Question: I have a horizontal field manager with a CheckboxFields in it. My problem is that I need to adjust the width of the checkbox fields manually (i.e. in a static way) which makes the checbox field always a fixed size even when the text is very short.
Is there a way to adjust the width dynamically according to the length of the text for checkbox fields (or in general) ?
EDIT: Actually there is no problem when I run the same code with JDE 7 but when I try with JDE 6 everything becomes very big and the checkbox field label texts become very large pushing my loading icon very far and also making it big. A picture is shown below:

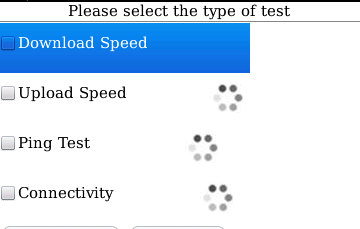
Answer: Now I understand what you are asking. Try this one:
'''
public class LoadingScreen extends MainScreen
{
public LoadingScreen()
{
createGUI();
}
private void createGUI()
{
add(new LabelField("CheckboxField Demo"));
HorizontalFieldManager HFM1 = new HorizontalFieldManager(Field.FIELD_HCENTER);
CheckboxField checkBoxField3 = new CheckboxField("Option 1", false, Field.FIELD_VCENTER)
{
protected void drawFocus(Graphics graphics, boolean on)
{
super.drawFocus(graphics, false);
}
protected void layout(int width, int height)
{
super.layout(150, height);
}
};
checkBoxField3.setMargin(0, 10, 0, 0);
HFM1.add(checkBoxField3);
CheckboxField checkBoxField4 = new CheckboxField("Option 2", false, Field.FIELD_VCENTER)
{
protected void drawFocus(Graphics graphics, boolean on)
{
super.drawFocus(graphics, false);
}
protected void layout(int width, int height)
{
super.layout(150, height);
}
};
HFM1.add(checkBoxField4);
HFM1.setMargin(10,0,0,0);
add(HFM1);
}
}
'''
let me know.